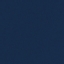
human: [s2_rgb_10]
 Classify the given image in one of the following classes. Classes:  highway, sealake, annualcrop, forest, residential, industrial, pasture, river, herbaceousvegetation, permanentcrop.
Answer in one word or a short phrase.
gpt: SeaLake